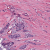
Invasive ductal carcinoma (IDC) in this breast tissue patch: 1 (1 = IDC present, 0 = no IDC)